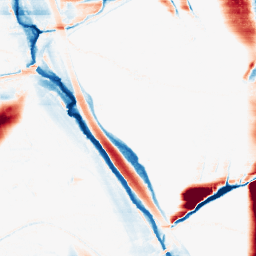
Category: morphological
Decomposition family: morphological_rect
Decomposition parameters: operation: average
width: 50
height: 5
Upsampling method: sinc_hamming
Upsampling parameters: scale: 8
kernel_size: 16
Upsampling scale: 8